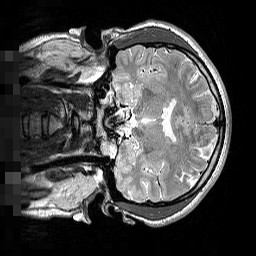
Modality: T2w
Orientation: coronal
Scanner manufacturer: siemens
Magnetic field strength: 3 T
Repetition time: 2.5 s
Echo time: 0.144 s